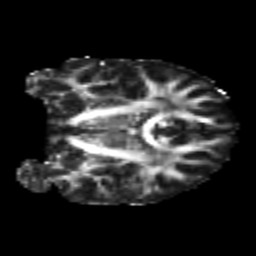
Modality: FA
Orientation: coronal
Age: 20
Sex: male
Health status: healthy
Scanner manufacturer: philips
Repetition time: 7.476 s
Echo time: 0.08753 s